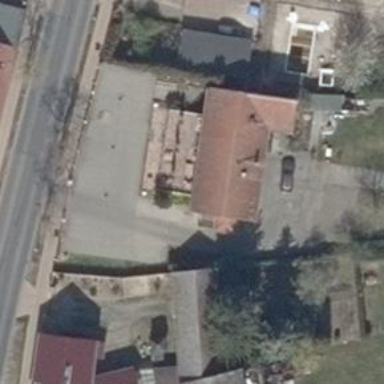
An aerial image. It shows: Restaurant.